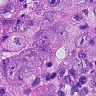
Metastatic tissue present: yes